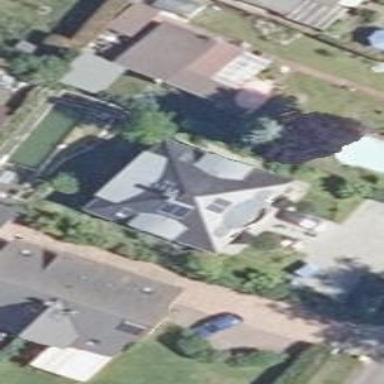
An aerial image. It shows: Detached building with pyramidal roof shape.